Aerial crown-view tile of a tropical tree (Barro Colorado Island, Panama), acquired 20240918:
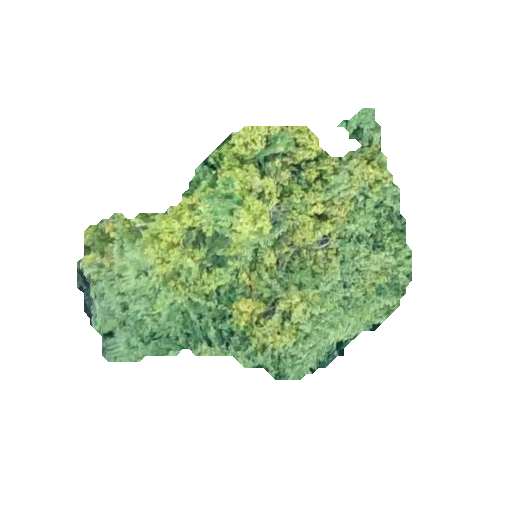
Species: Prioria copaifera
GBIF accepted scientific name: Prioria copaifera
Crown area: 93.996 m²